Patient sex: M
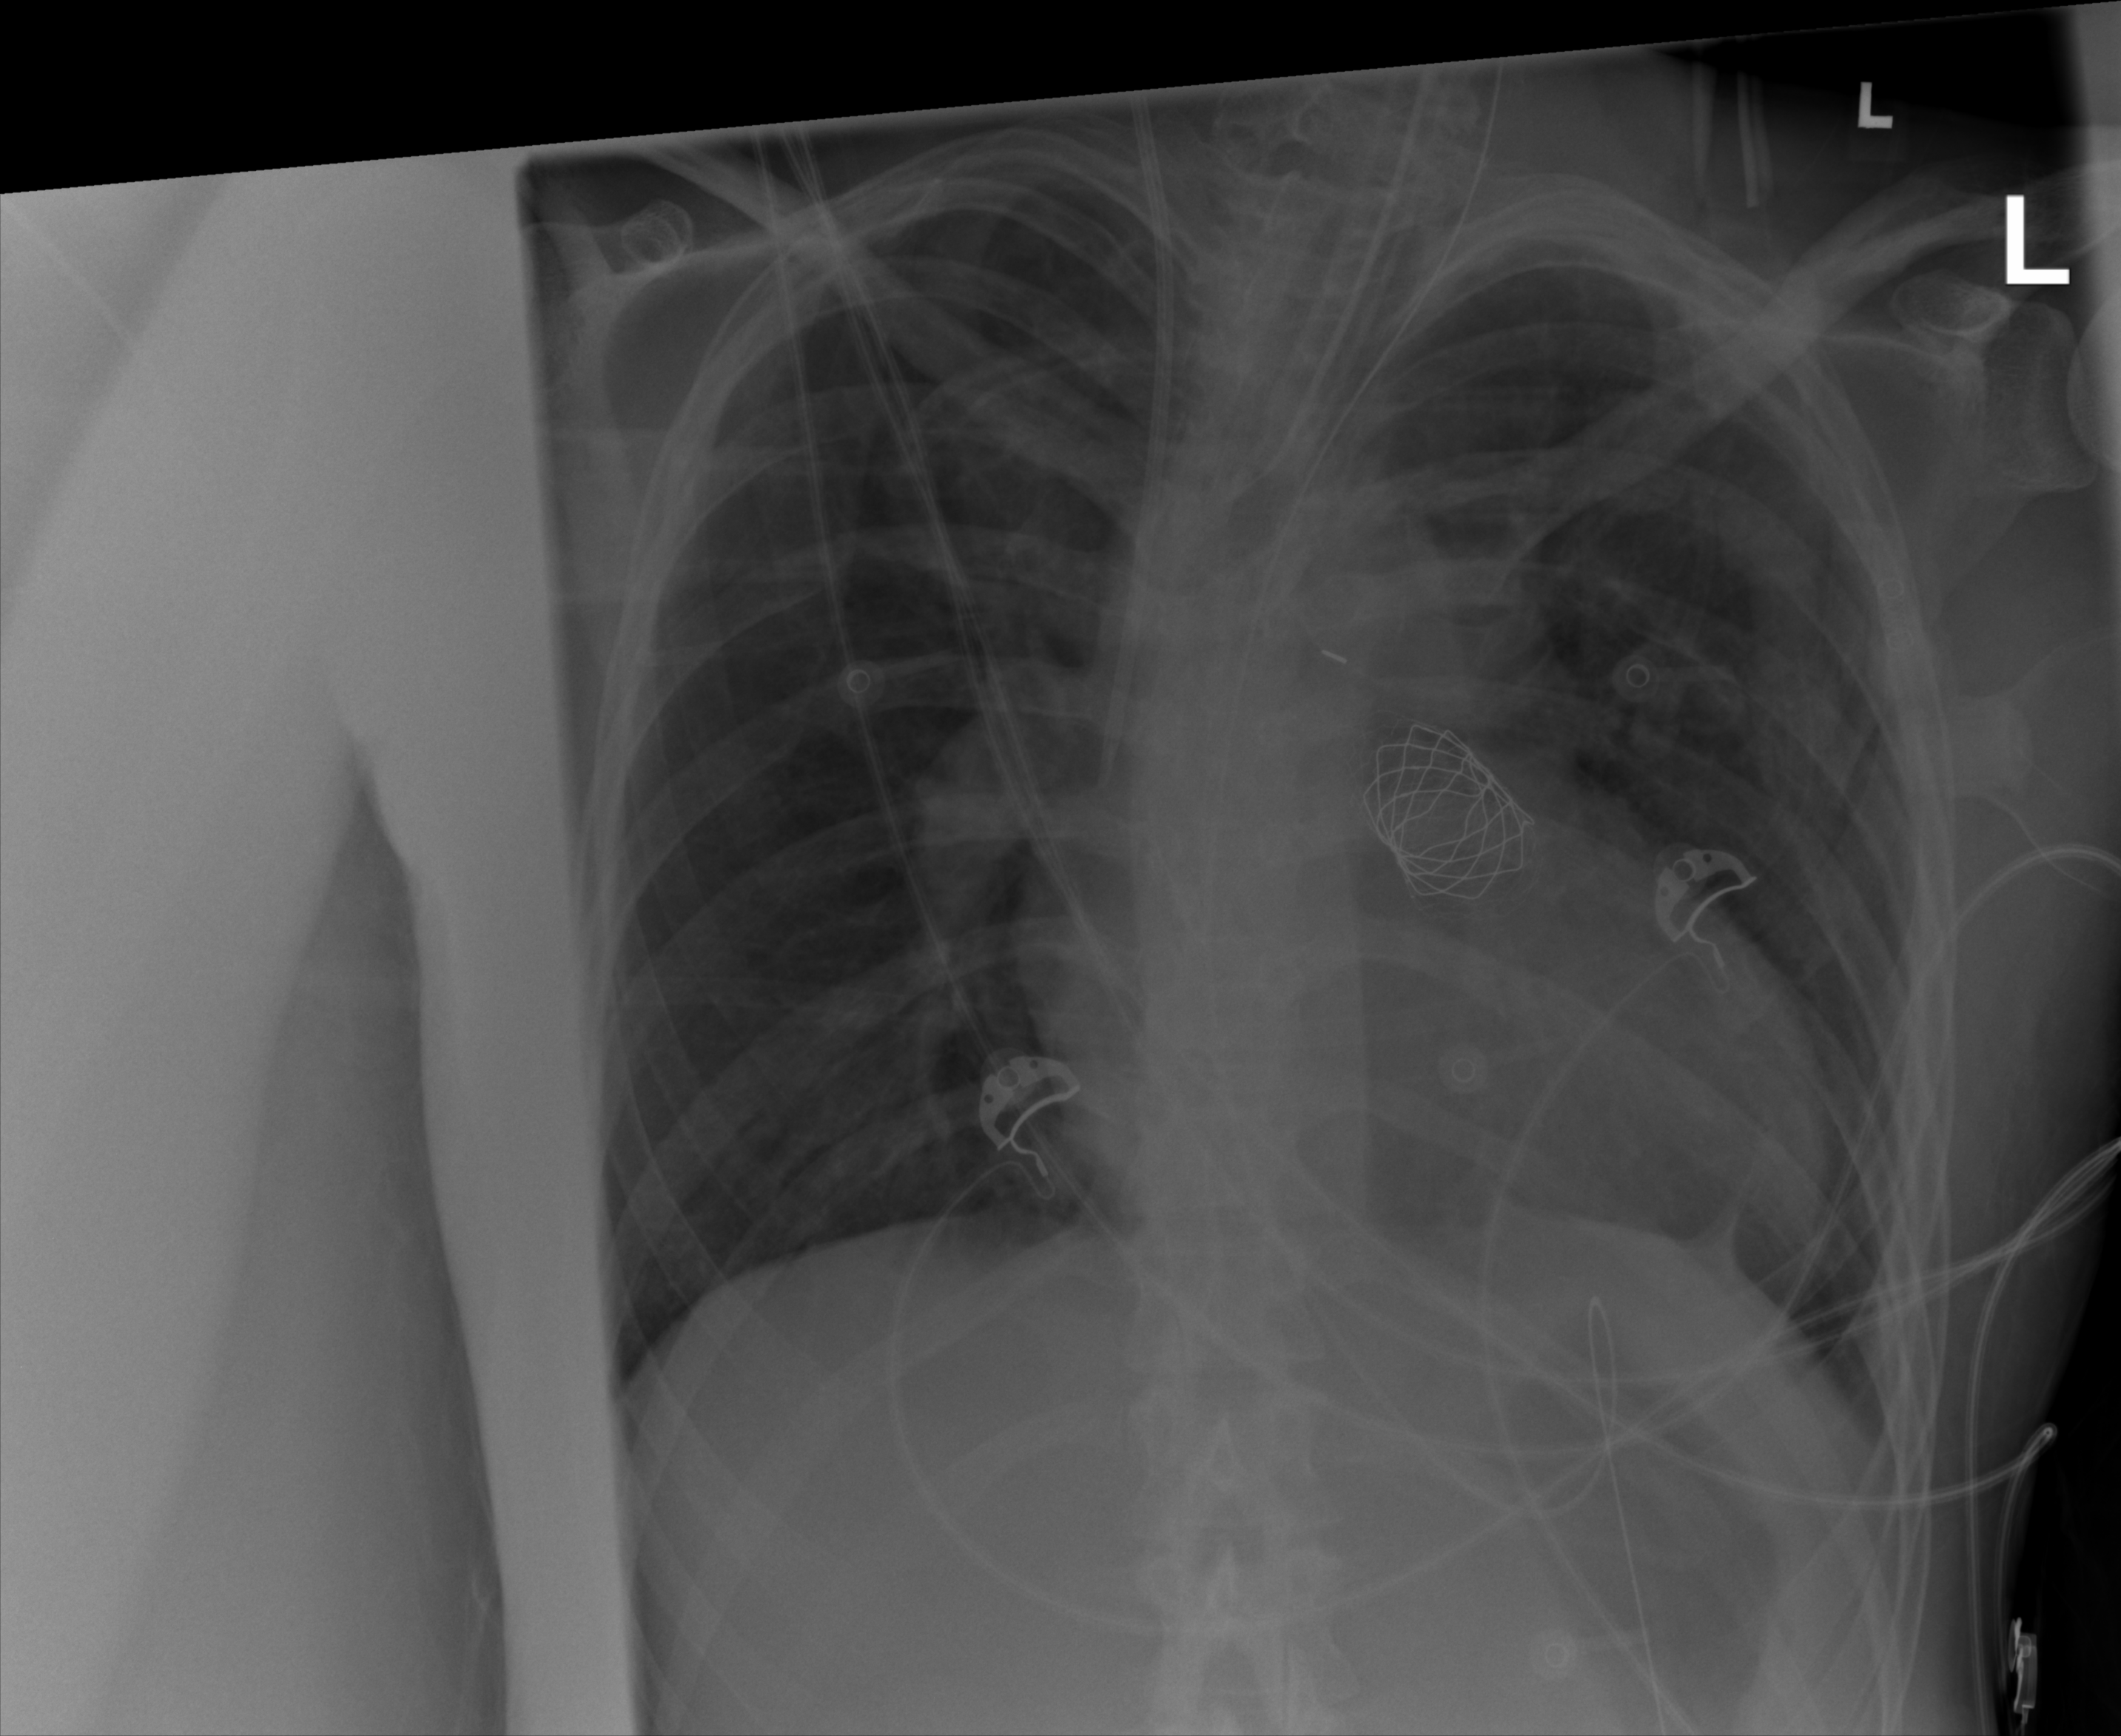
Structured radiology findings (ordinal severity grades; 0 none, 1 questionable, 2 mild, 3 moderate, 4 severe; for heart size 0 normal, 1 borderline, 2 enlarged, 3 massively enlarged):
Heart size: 2
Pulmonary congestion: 0
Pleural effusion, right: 0
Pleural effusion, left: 1
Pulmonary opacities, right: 0
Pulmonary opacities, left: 0
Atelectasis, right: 2
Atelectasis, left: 0